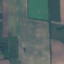
Land use / land cover class: AnnualCrop